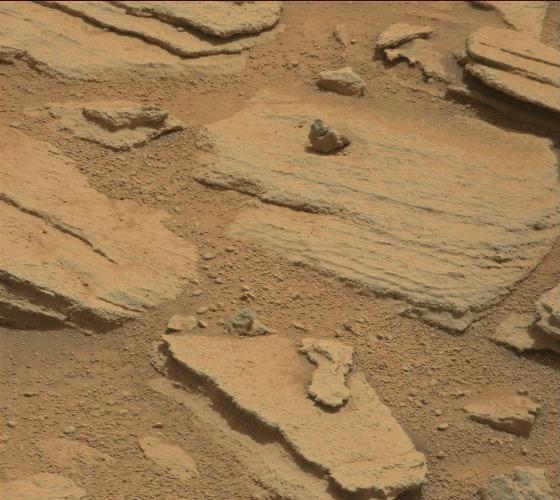
Terrain classes present: Bedrock, Gravel / Sand / Soil, Rock, Shadow